Question: I want my app to only be supported on small and medium screens. So this is the code in the manifest:
'''
<uses-sdk
android:maxSdkVersion="16"
android:minSdkVersion="4"
android:targetSdkVersion="8" />
<supports-screens
android:anyDensity="true"
android:largeScreens="false"
android:normalScreens="true"
android:smallScreens="true" />
'''
However in the publish page in the google play market the following is shown:

What am I doing wrong?
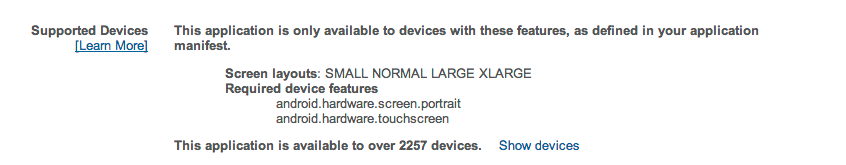
Answer: '<supports-screens>' is only a filter going down in screen size. So, you could use it to say you only support 'large' and 'xlarge', and the Play Store would filter your app out for 'small' and 'normal' devices. But, going in screen size, '<supports-screens>' just tells the OS to try on its own to make your app work on larger screens.
In addition to '<supports-screens>' (which is useful in its own right), for your filtering purposes, you also need to add <URL>, to state which screen size buckets and densities that you support.